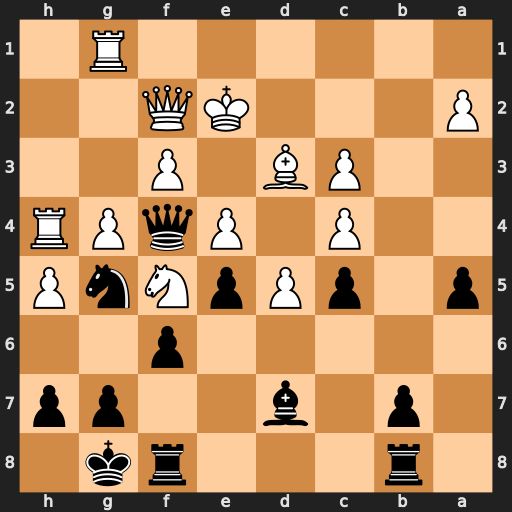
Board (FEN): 1r3rk1/1p1b2pp/5p2/p1pPpNnP/2P1PqPR/2PB1P2/P3KQ2/6R1
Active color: b
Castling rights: -
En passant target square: -
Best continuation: b5 d6 bxc4